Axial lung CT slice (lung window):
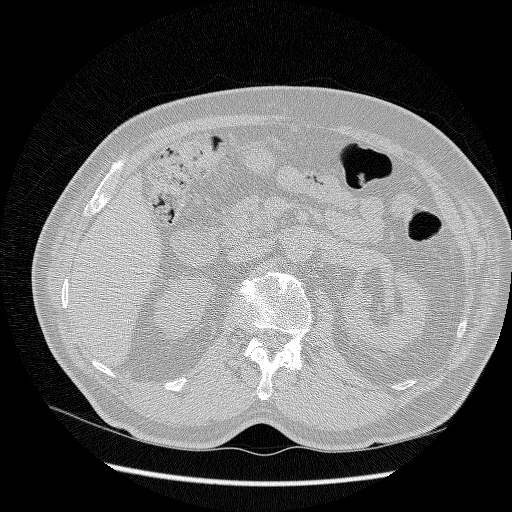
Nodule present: no